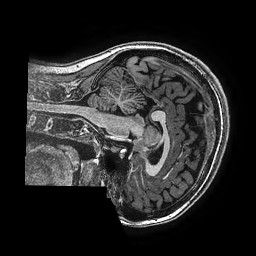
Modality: T1w
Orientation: sagittal
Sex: female
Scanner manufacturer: ge
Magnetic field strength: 3 T
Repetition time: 0.00766 s
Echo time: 0.003476 s